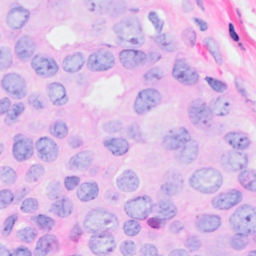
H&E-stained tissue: Breast